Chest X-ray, AP view. Patient: 14 years old, sex M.
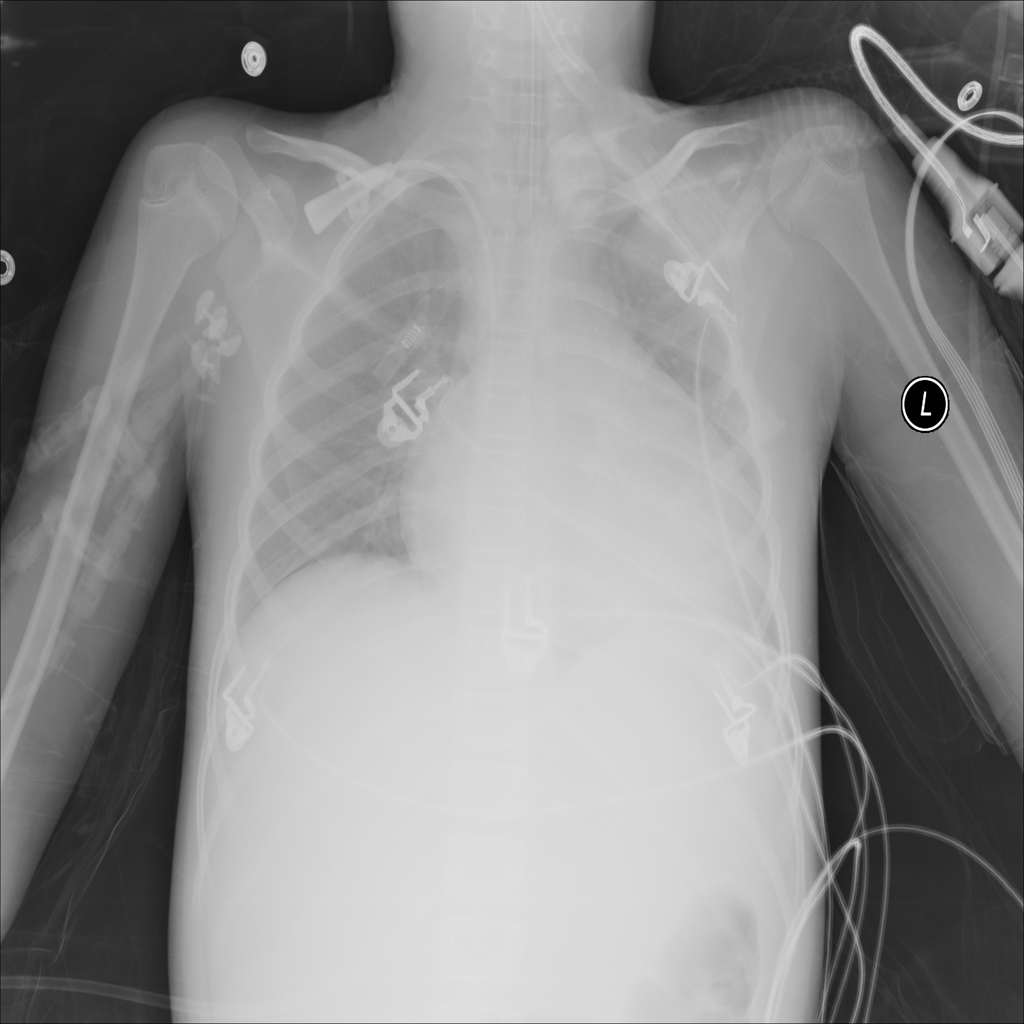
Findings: Cardiomegaly